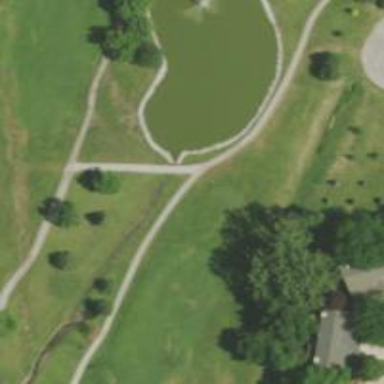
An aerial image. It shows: Well-maintained path for golf carts. The track type is grade1.